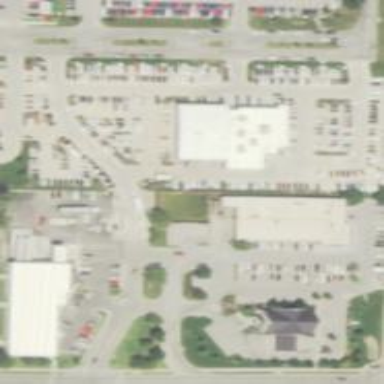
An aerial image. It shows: Retail area.